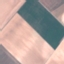
Land use / land cover class: AnnualCrop